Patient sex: F
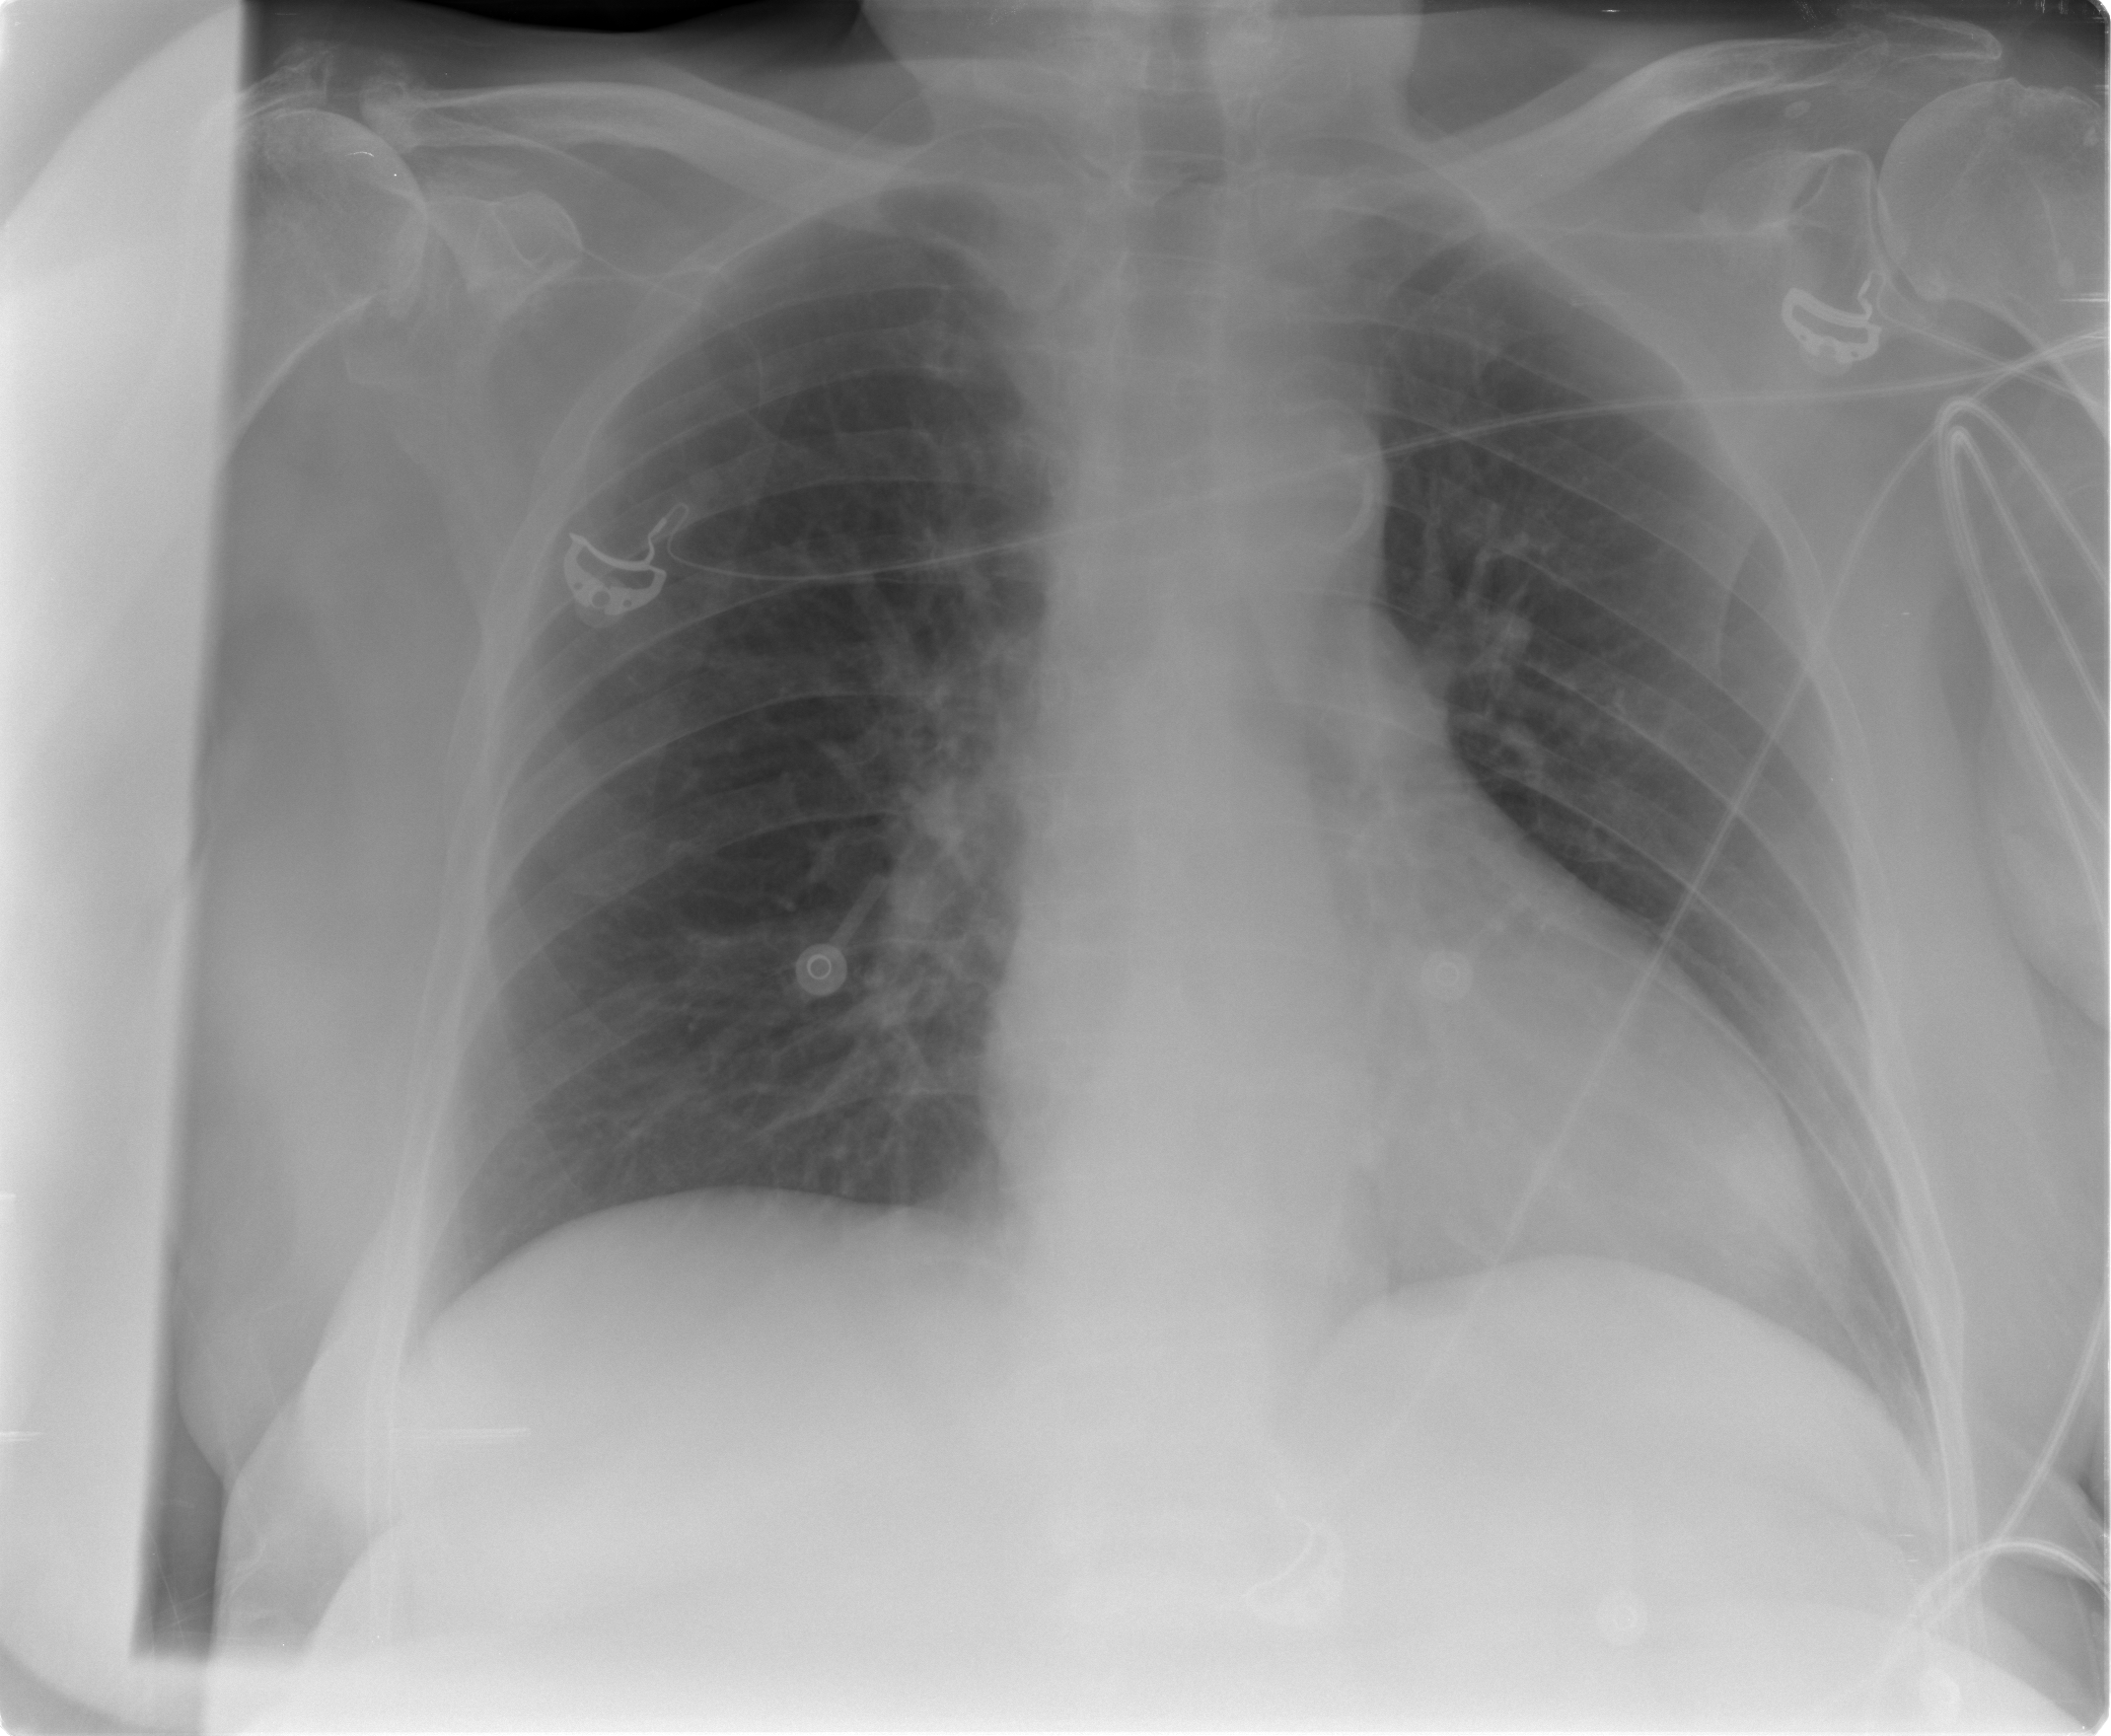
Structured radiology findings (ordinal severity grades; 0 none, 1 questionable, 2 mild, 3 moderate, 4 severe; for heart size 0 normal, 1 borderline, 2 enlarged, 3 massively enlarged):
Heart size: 0
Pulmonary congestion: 0
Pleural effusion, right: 0
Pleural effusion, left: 0
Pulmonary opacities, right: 0
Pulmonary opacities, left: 0
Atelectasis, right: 0
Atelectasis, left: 2